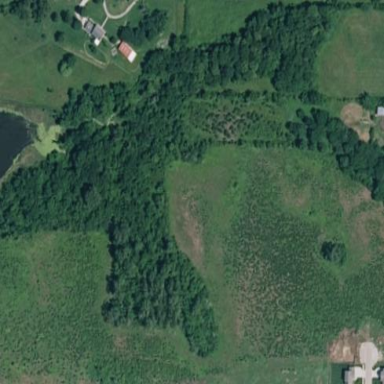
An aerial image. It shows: Mixed leaf woodland.